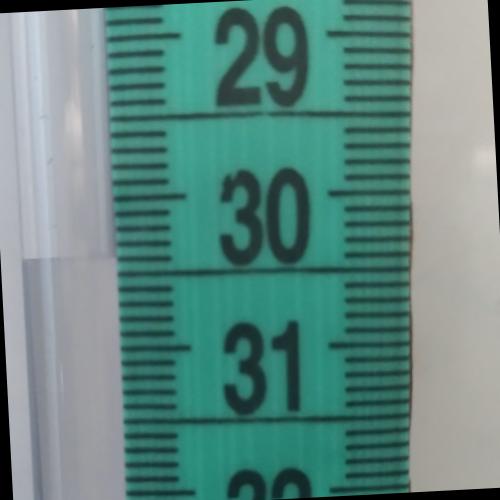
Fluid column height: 30.4 cm